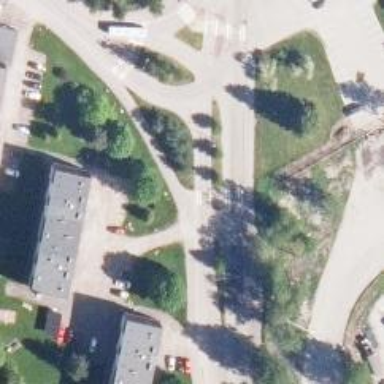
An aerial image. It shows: Cycleway.